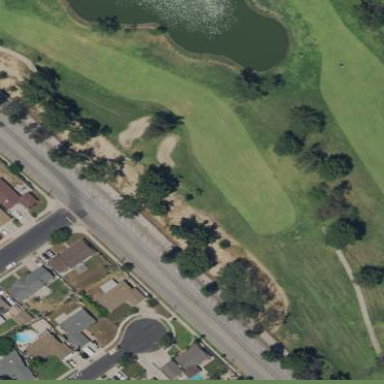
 with lush green grass covering the ground."